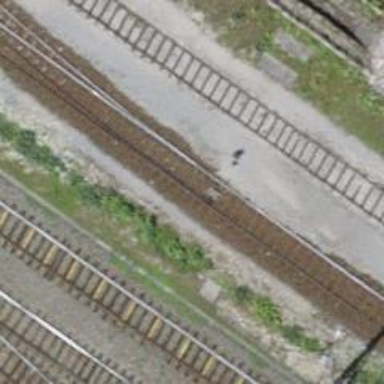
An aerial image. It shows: Railway yard with one track.